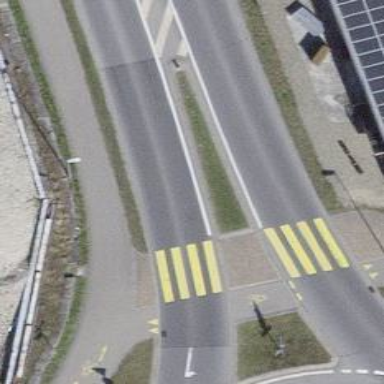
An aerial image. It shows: Marked zebra crossing with pedestrian island.